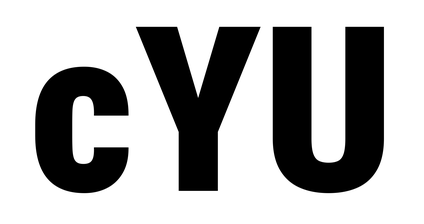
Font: Roboto_Condensed_Black